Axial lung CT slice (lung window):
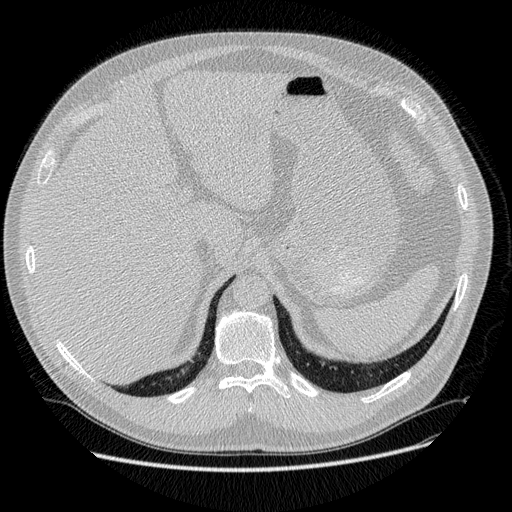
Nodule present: no